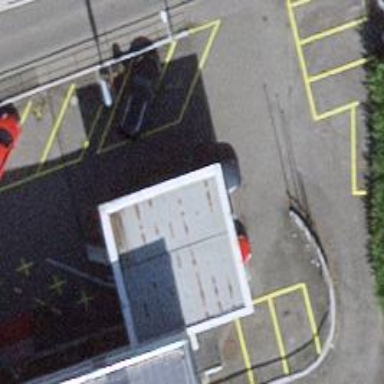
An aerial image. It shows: Fuel station.